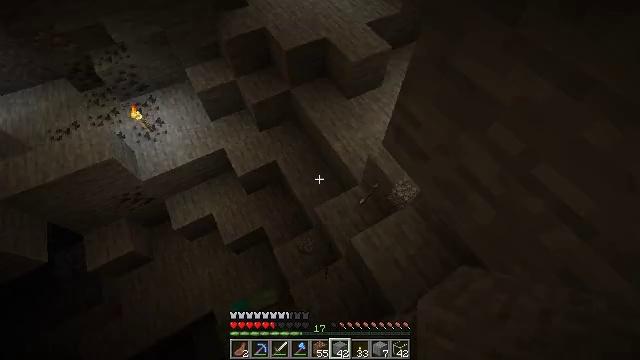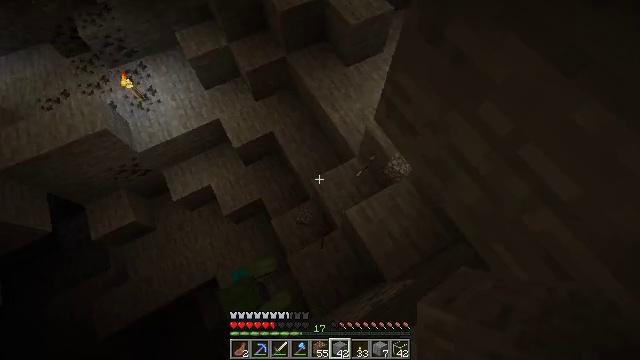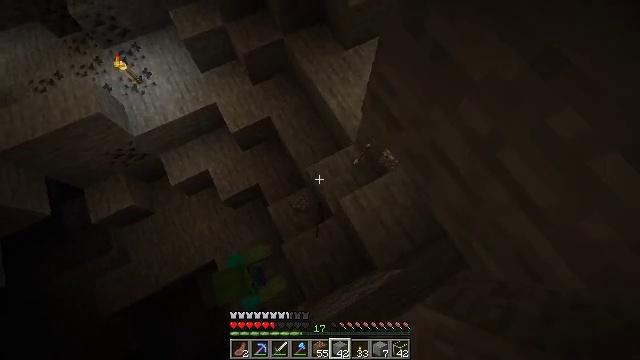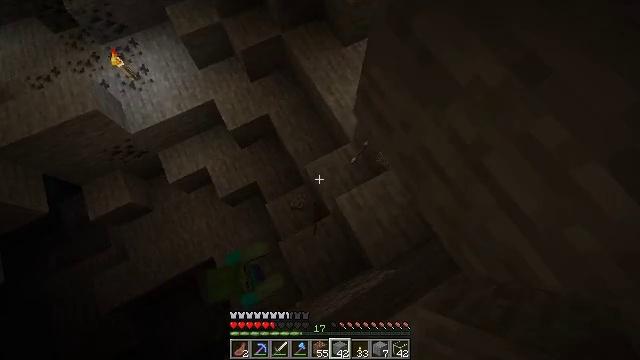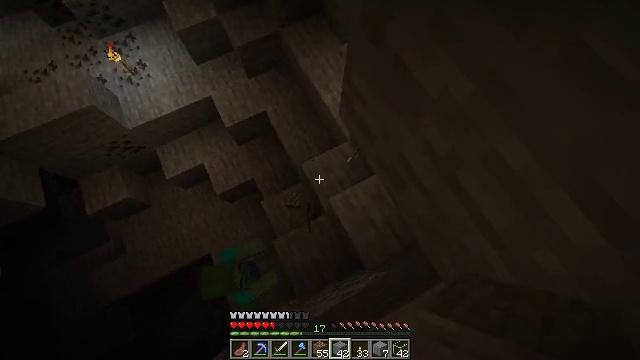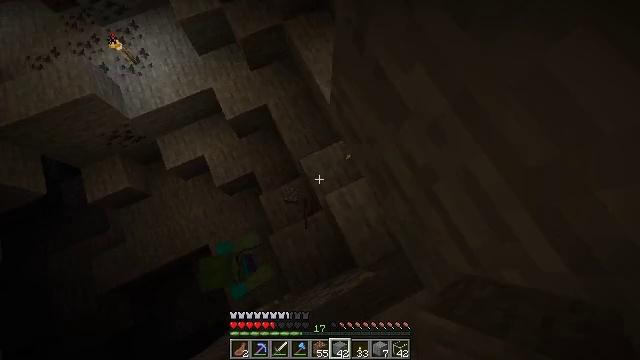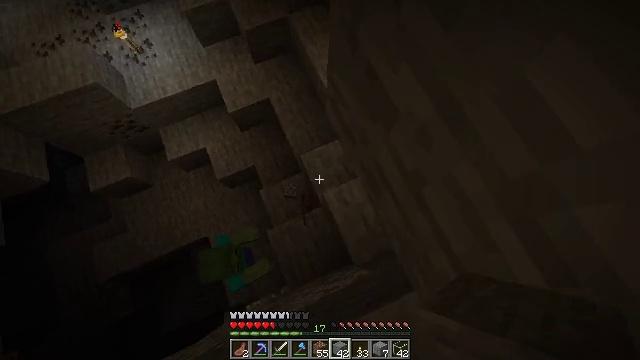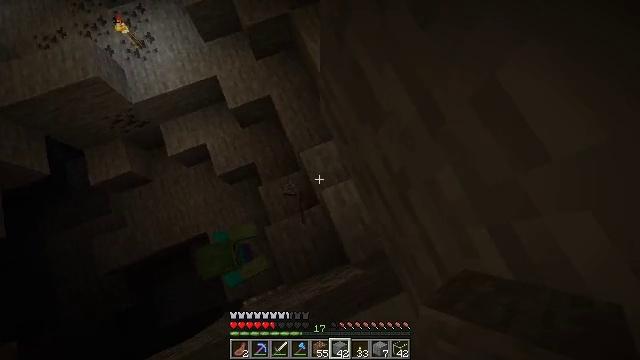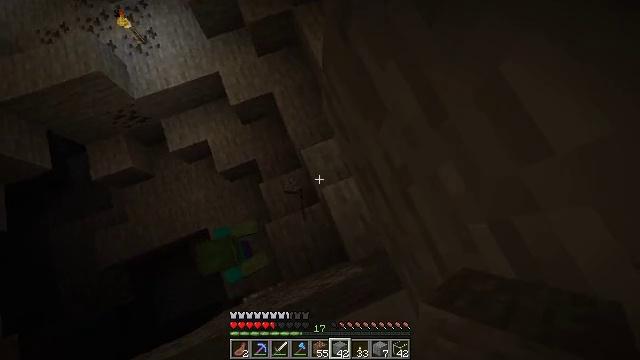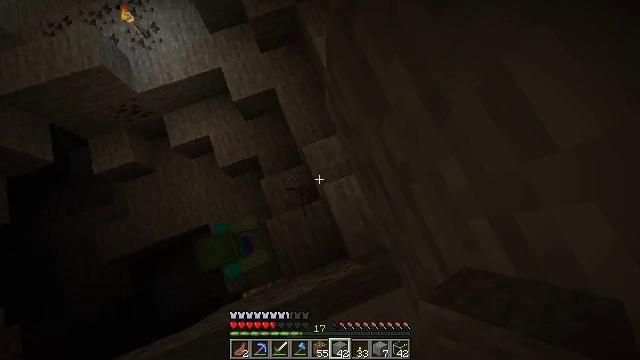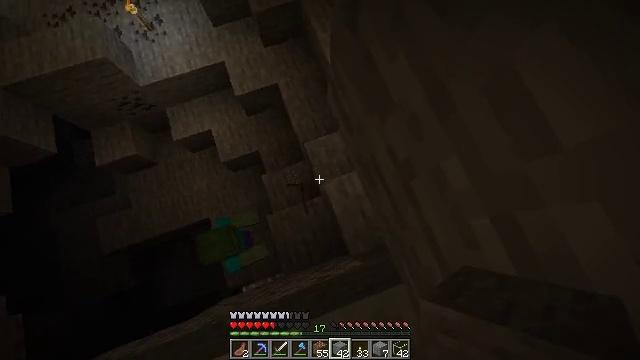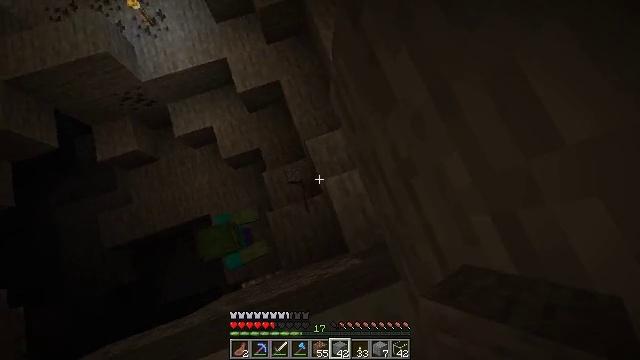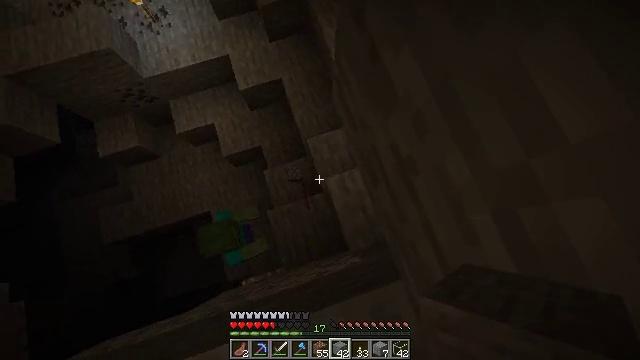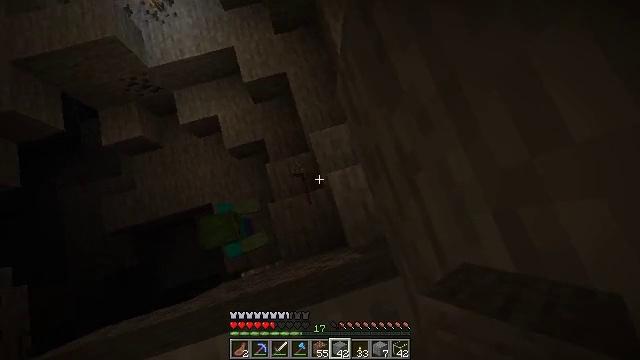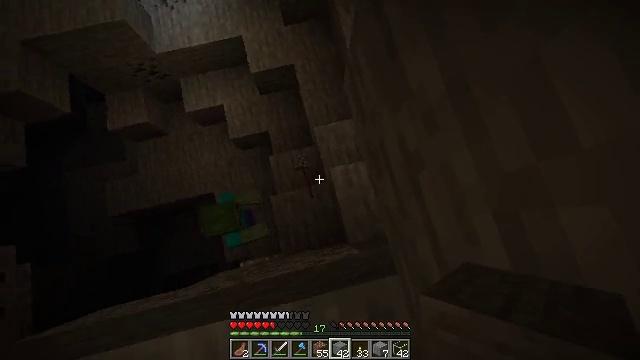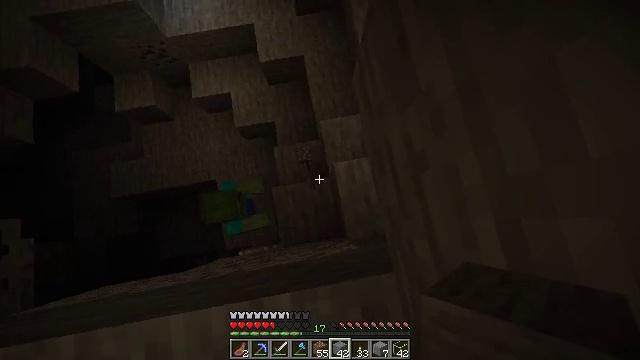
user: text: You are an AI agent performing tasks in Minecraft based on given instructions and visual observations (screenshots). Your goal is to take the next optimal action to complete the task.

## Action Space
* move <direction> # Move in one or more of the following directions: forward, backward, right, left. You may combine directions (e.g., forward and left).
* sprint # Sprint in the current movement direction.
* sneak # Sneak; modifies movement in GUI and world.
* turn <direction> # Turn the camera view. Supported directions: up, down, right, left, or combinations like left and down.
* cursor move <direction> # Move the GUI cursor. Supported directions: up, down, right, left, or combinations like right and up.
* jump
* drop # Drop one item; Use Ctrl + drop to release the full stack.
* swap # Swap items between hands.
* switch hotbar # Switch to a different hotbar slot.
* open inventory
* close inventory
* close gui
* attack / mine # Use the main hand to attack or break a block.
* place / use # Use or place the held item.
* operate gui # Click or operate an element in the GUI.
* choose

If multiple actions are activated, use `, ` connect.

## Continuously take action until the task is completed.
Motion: motion action
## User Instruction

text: Combat the zombie.
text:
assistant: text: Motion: move forward and move right, sneak, turn down
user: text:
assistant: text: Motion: move forward and move right, sneak, turn down
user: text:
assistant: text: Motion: move forward and move right, sneak
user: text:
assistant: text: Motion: move forward and move right, sneak
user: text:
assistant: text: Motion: move forward and move right, sneak, turn left and down
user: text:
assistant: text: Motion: move forward and move right, sneak, turn left and down
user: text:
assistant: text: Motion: move forward, sneak, turn left
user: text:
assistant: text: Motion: sneak
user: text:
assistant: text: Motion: sneak
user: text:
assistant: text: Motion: sneak, turn left
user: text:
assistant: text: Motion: sneak
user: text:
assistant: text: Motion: sneak
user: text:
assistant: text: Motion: sneak, turn left and down
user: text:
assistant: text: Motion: sneak, turn left and down
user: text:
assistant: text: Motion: sneak, turn left and down
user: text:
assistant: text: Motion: sneak
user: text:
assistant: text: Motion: sneak
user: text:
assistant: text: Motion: sneak
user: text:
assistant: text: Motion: sneak
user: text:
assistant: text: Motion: sneak, turn left
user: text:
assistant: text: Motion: sneak, turn left
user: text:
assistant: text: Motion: sneak, turn left
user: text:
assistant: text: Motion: sneak, turn left
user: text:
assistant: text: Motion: sneak
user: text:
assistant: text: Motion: sneak
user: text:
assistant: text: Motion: sneak
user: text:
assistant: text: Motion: sneak
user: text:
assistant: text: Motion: move right, sneak, turn left
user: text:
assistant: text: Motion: move right, sneak, turn left
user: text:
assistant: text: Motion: move right, sneak, turn left